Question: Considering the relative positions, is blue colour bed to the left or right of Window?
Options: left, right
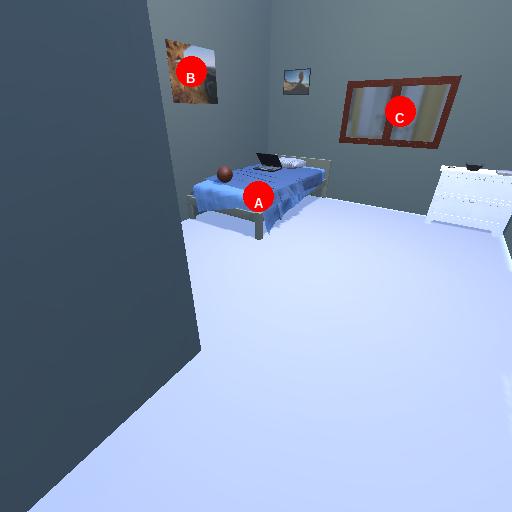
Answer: left